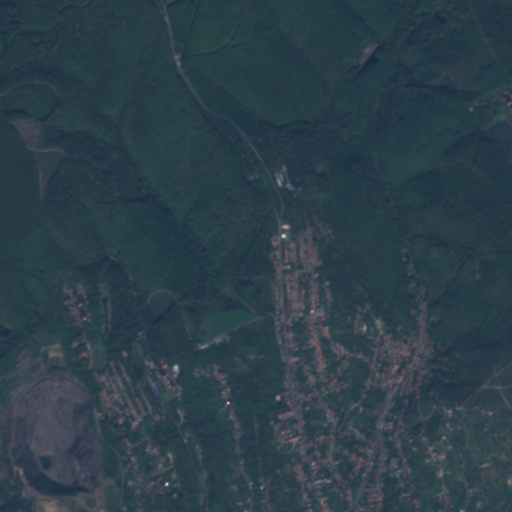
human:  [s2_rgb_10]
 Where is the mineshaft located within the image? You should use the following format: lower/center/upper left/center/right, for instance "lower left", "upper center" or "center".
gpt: The mineshaft is located in the upper right of the image.
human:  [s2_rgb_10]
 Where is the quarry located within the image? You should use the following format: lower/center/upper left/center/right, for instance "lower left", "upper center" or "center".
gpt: The quarry is located in the left of the image.
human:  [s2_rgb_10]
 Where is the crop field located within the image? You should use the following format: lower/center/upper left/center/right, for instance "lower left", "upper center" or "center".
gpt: There is no crop field in the image.